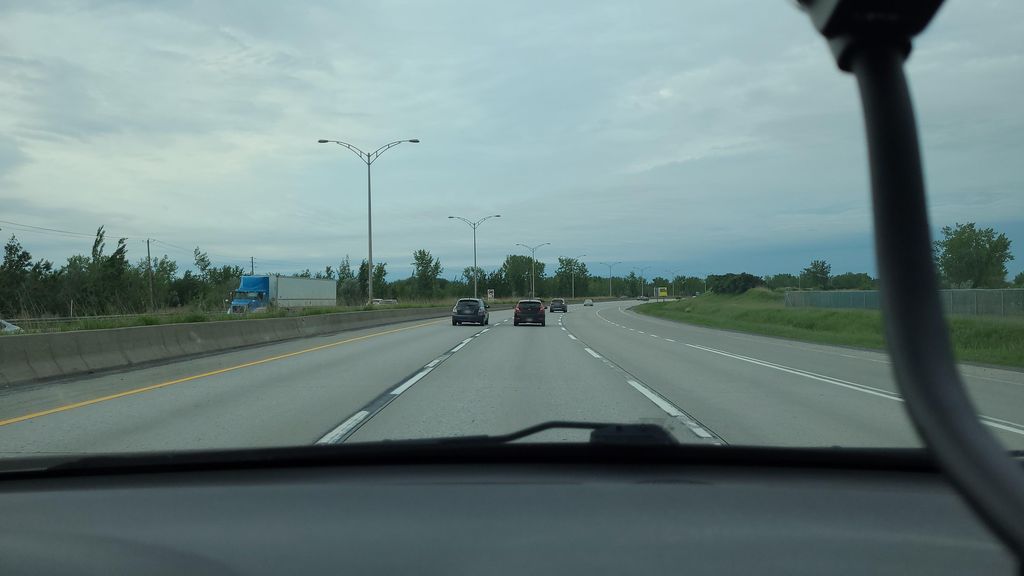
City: montreal